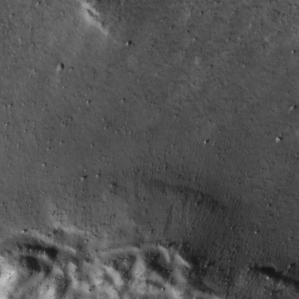
Label: non_frost